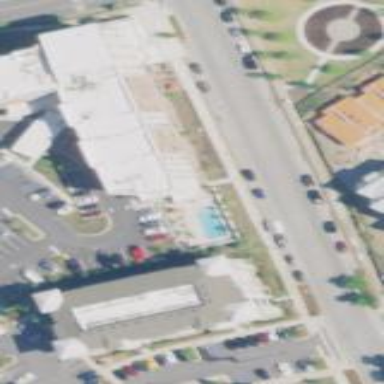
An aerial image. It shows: Hotel building.